Field crop: maize
Growth stage: 2
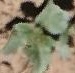
Species: datura